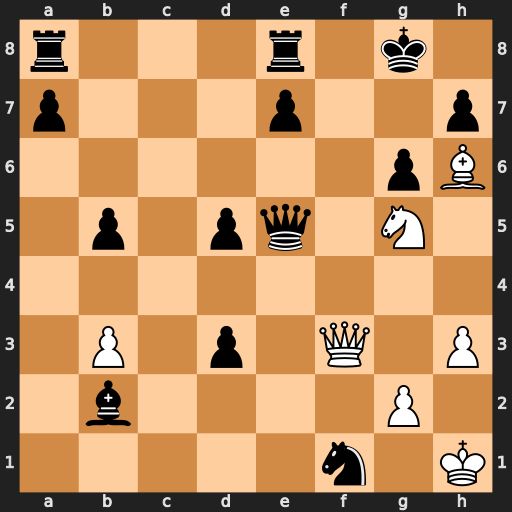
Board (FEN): r3r1k1/p3p2p/6pB/1p1pq1N1/8/1P1p1Q1P/1b4P1/5n1K
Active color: w
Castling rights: -
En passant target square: -
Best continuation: Qf7+ Kh8 Qxh7#